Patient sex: F
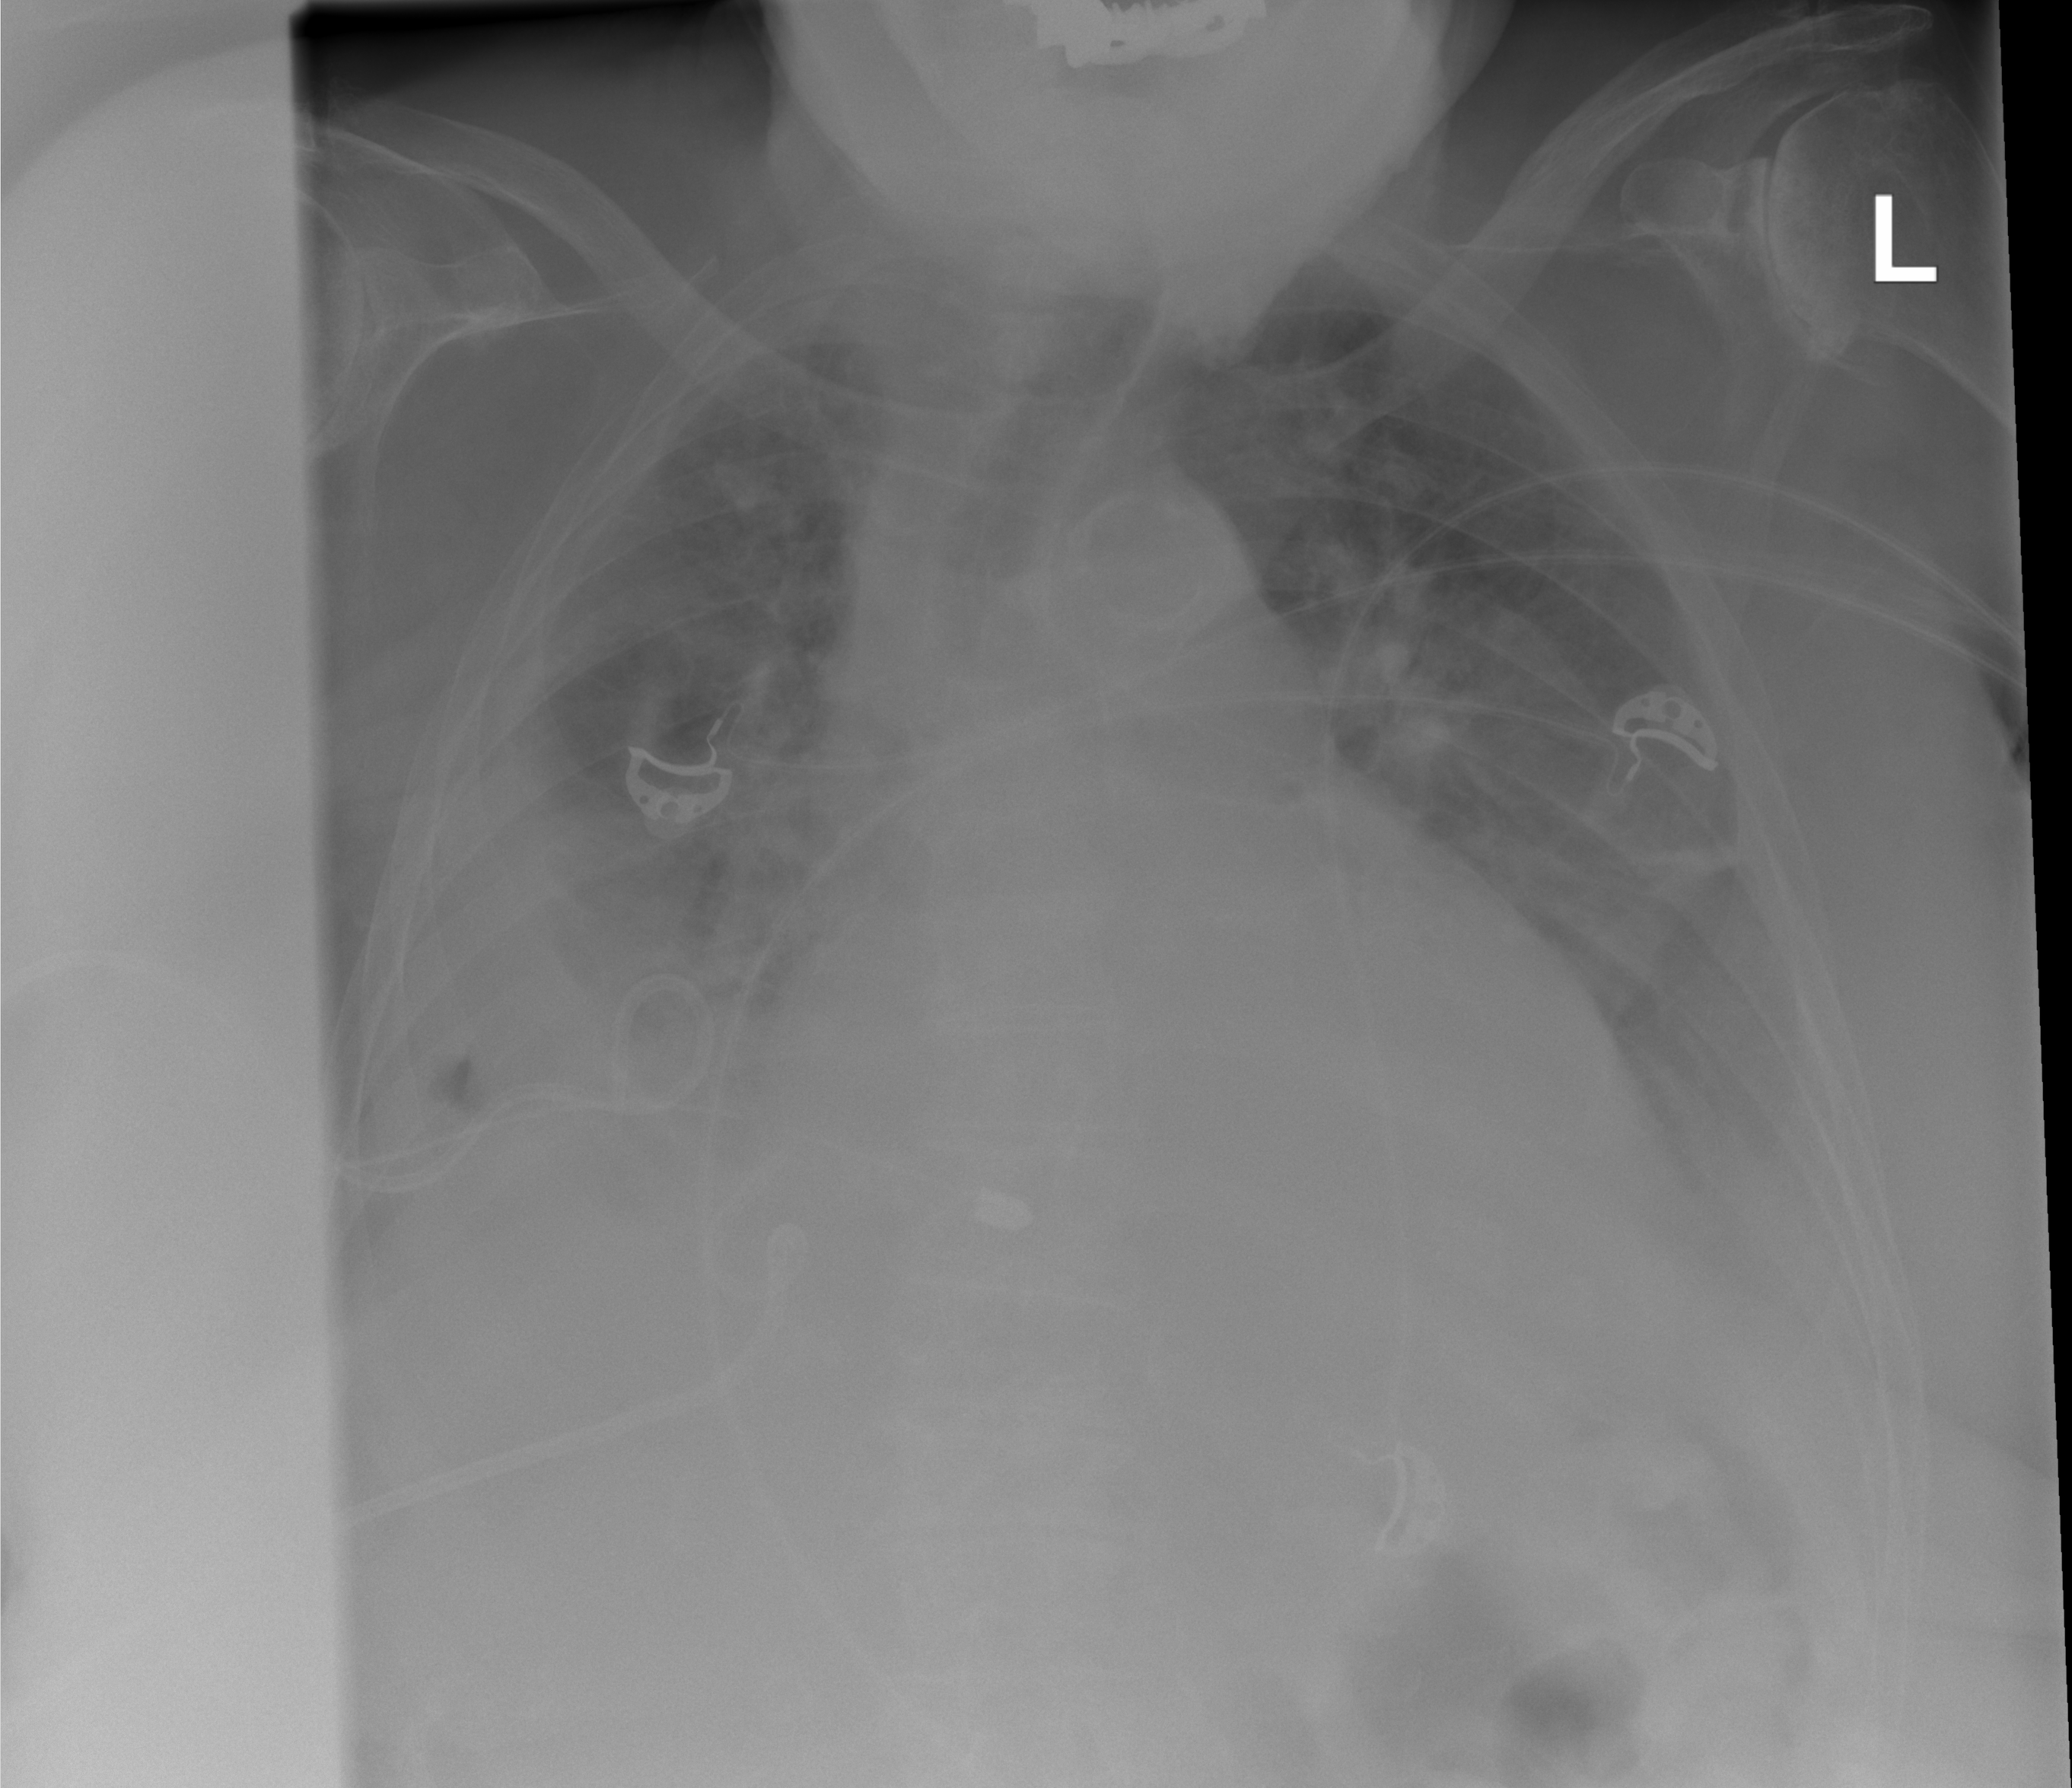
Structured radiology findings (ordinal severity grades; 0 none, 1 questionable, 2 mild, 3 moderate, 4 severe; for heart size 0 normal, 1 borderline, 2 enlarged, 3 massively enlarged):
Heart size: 2
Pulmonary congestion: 2
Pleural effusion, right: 3
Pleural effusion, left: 2
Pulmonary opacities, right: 2
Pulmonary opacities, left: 2
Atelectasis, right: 3
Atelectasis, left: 2